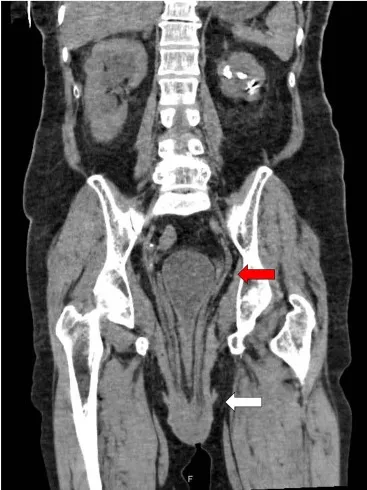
(A) Abdominal CT revealed renal calculus and hydronephrosis, and pelvic CT revealed lower shift of bladder (red arrow) and severe uterine prolapse (white arrow).
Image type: radiology (ct)